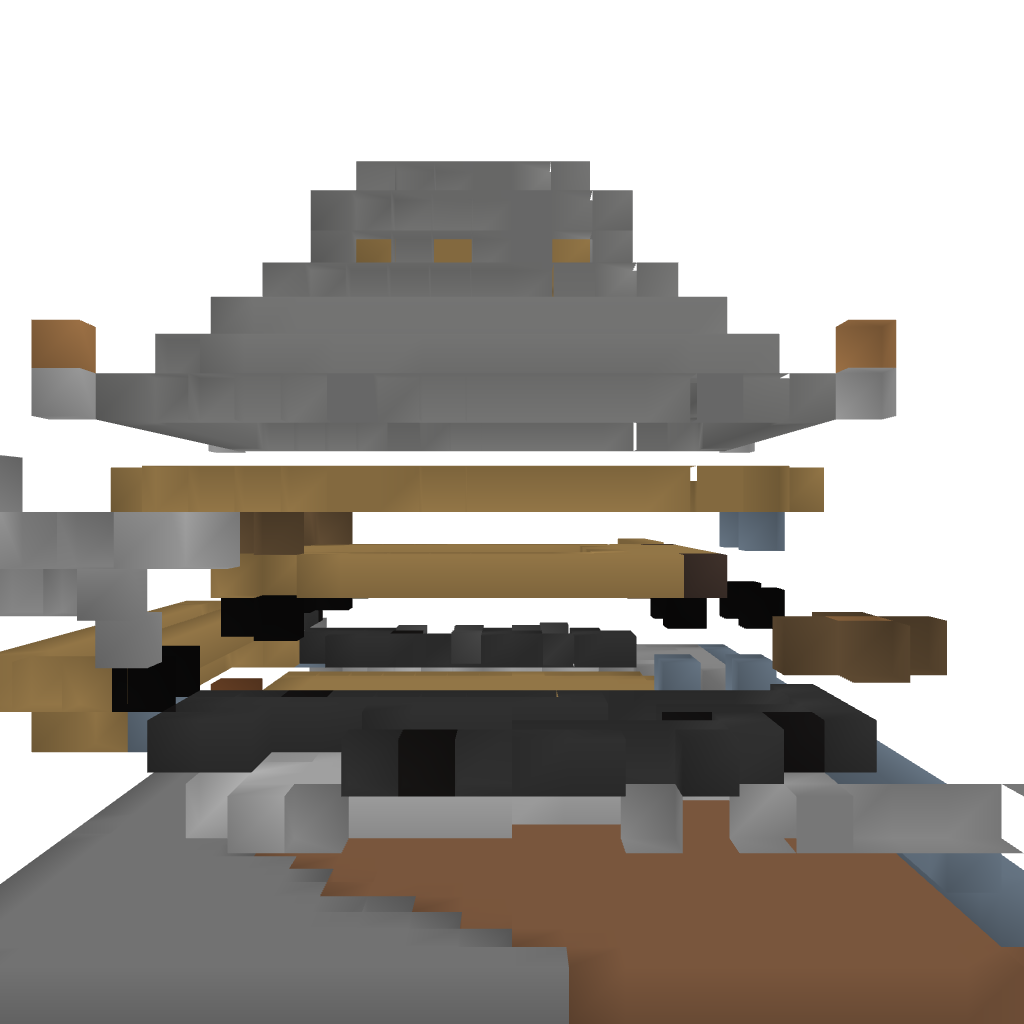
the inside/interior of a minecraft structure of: Japanese Pagoda